一年级 · 算术
按顺序填数。

(1) | 76 |  | 78 |  |  | 81 |  |  |
| :--- | :--- | :--- | :--- | :--- | :--- | :--- | :--- |

(2)

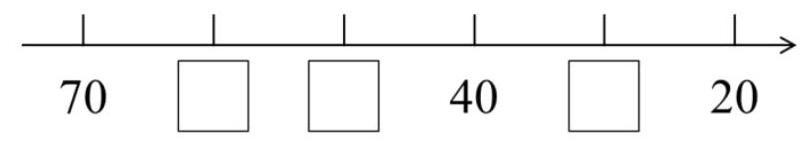
答案: 详解(1) $77 ; 79 ; 80 ; 82 ; 83$
(2) $60 ; 50 ； 30$